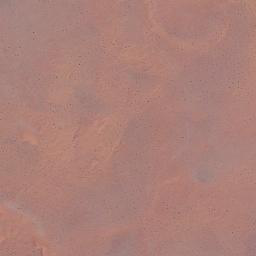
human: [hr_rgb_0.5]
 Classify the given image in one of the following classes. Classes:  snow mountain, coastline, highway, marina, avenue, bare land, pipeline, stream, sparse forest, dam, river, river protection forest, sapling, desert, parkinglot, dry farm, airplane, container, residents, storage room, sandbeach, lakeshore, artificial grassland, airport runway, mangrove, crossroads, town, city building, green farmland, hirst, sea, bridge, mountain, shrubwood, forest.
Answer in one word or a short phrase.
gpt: desert